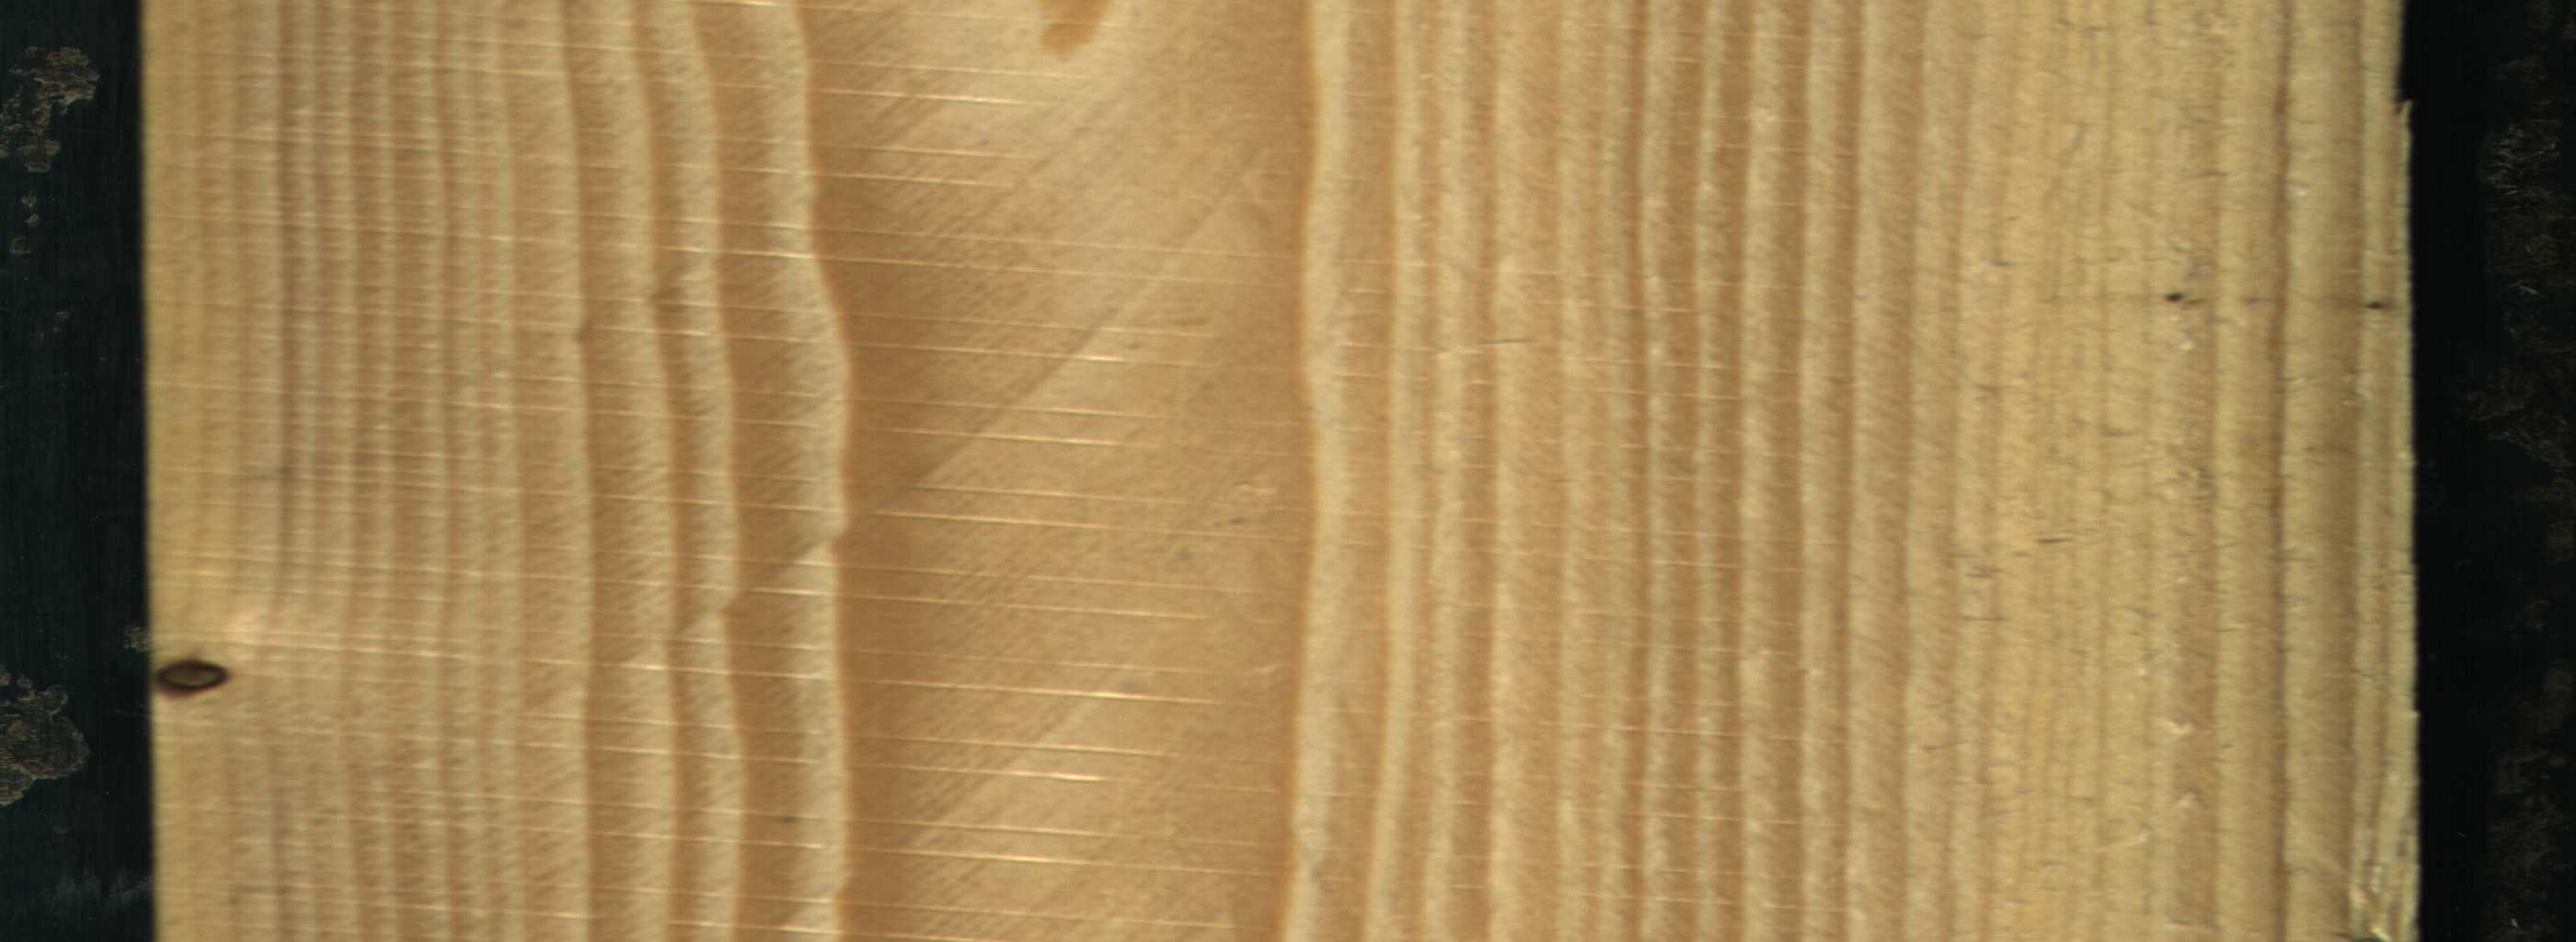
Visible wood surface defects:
Dead_Knot